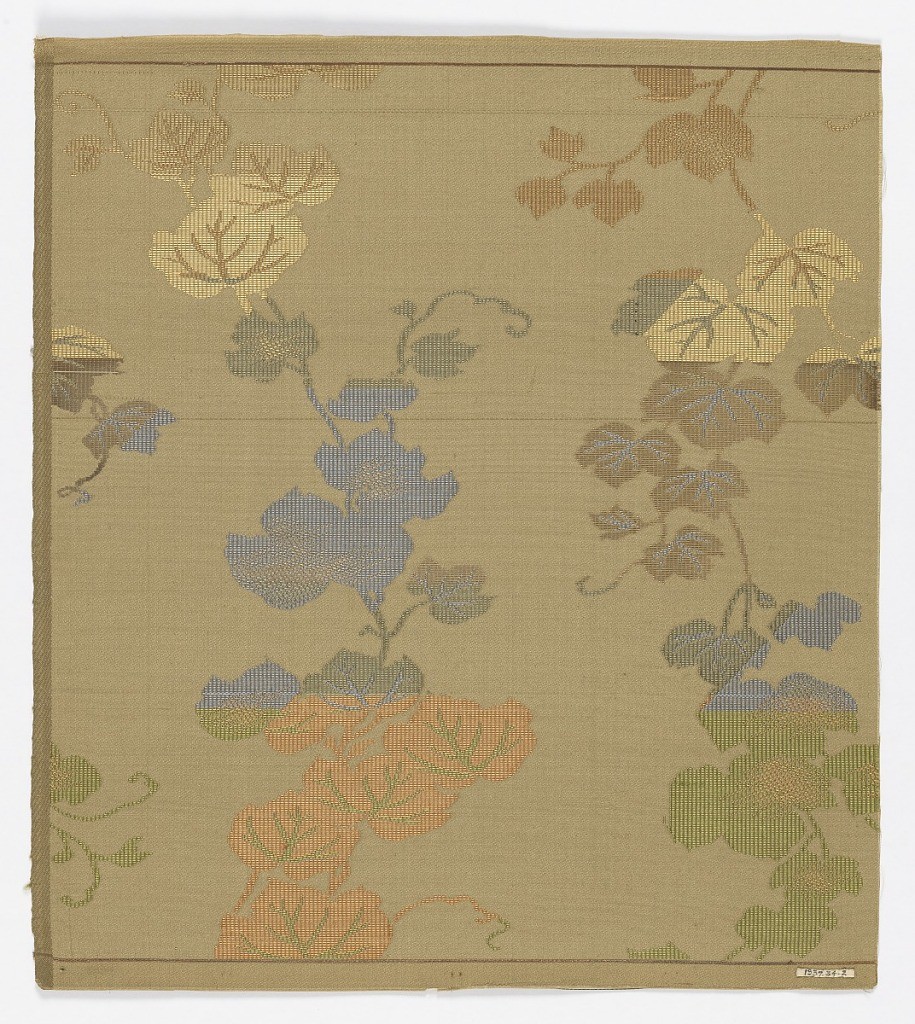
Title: Textile panel
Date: late 19th century
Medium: silk, paper with applied silver foil Technique: plain compound twill
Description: Panel of tan silk with figured design of fine pendant branches with leaves, in green, brown, blue and tan silks and silver paper.